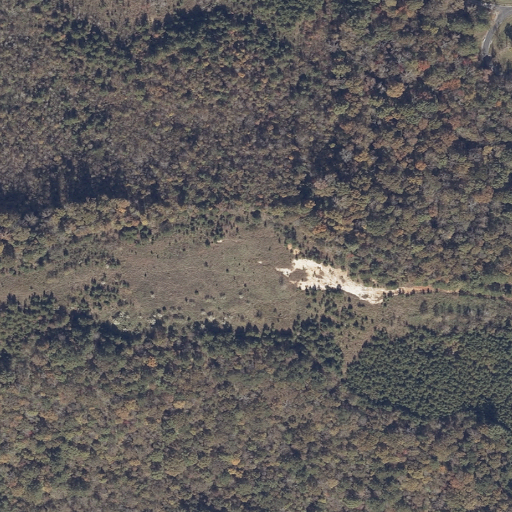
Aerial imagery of mountain in Alabama named Jones Hill containing deciduous forest, pasture, grassland, evergreen forest, barren land, mixed forest, and woody wetlands